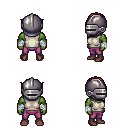
a pixel art fantasy rpg character, male body template, orc, green skin, white sleeveless shirt, magenta pants, brunette parted hairstyle, metal helm, white cloth bandages, maroon shoes, four views (front, back, left, right), 2x2 character sprite sheet, small pixel art, hard edges, no anti-aliasing